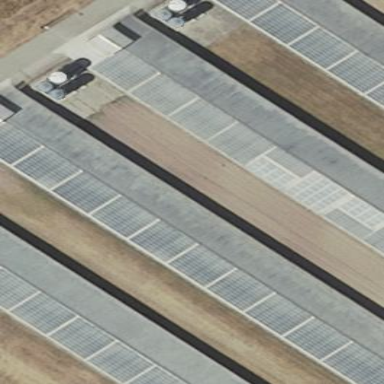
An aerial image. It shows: Gabled roof farm auxiliary building with solar photovoltaic panel generator installed along its light gray roof. The small installation generates electricity from solar energy.